Aerial crown-view tile of a tropical tree (Barro Colorado Island, Panama), acquired 20241216:
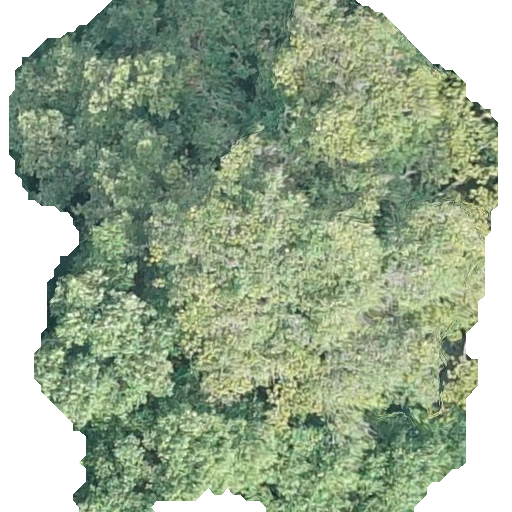
Species: Sterculia apetala
GBIF accepted scientific name: Sterculia apetala
Crown area: 319.292 m²